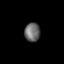
Tissue: lung
Cell type: Endothelial cells
Senescence score: 0.6153
Nuclear area (px): 287
Mean DAPI intensity: 105.24